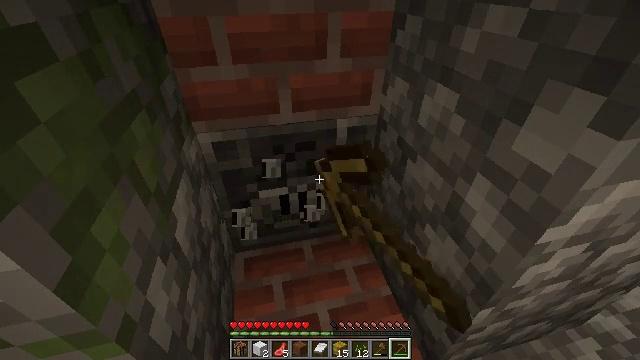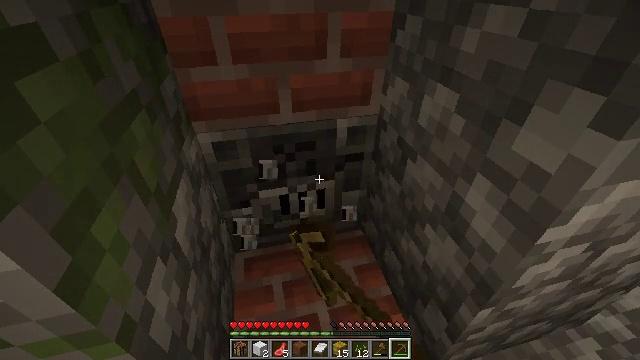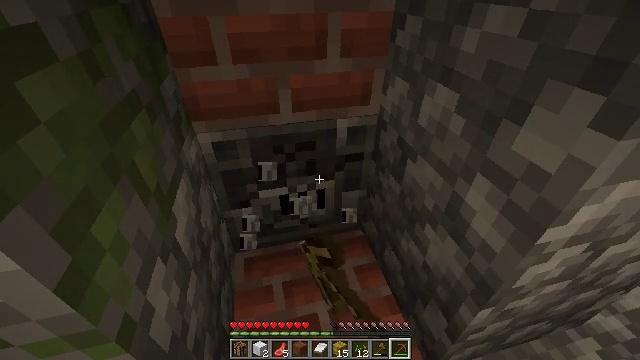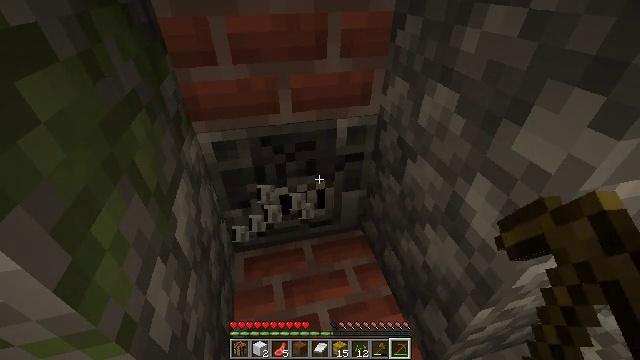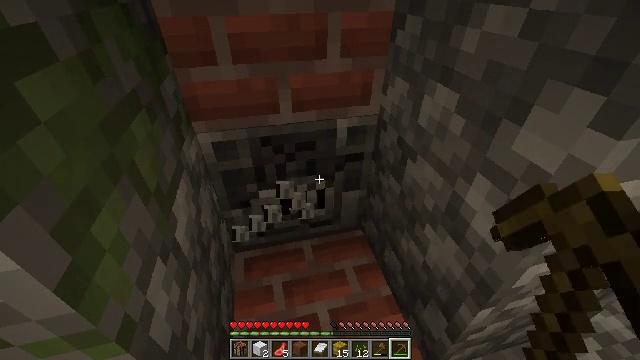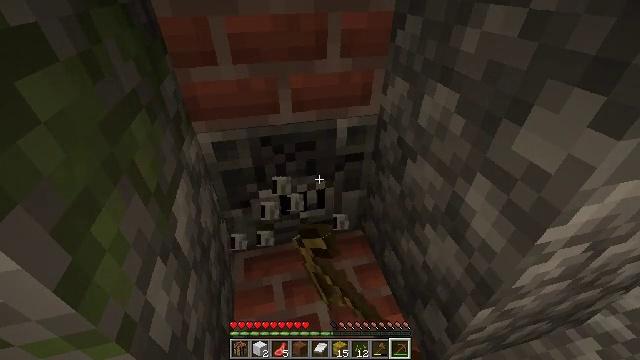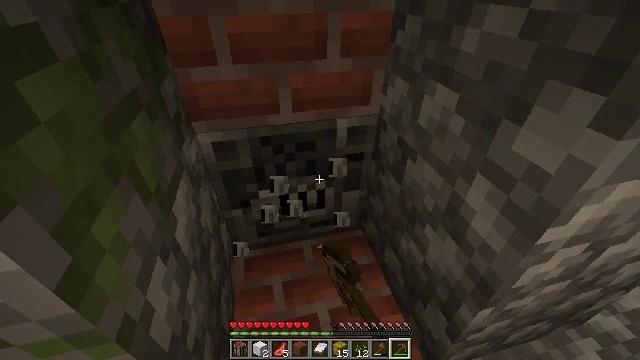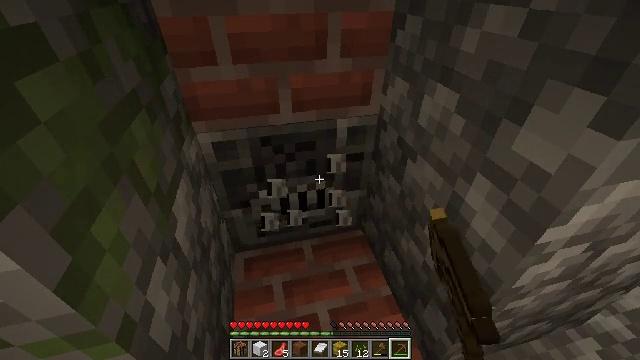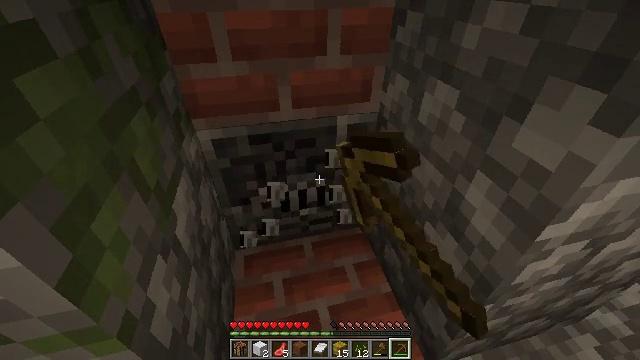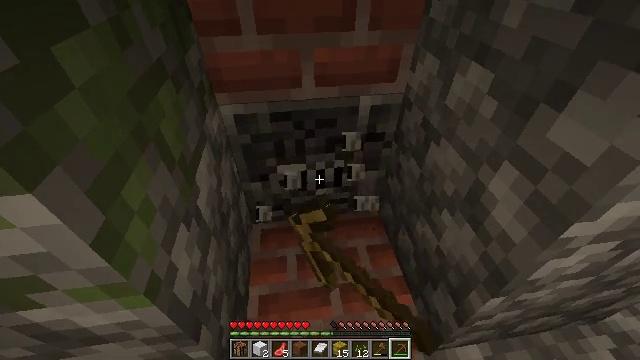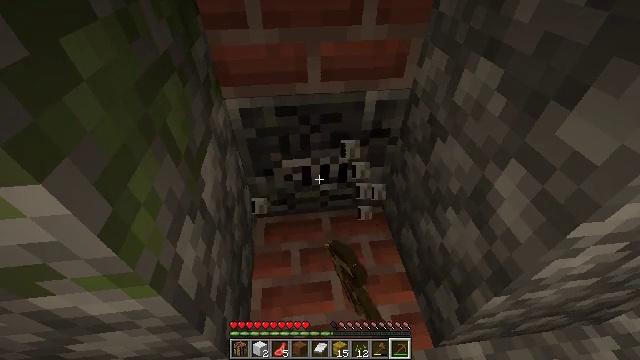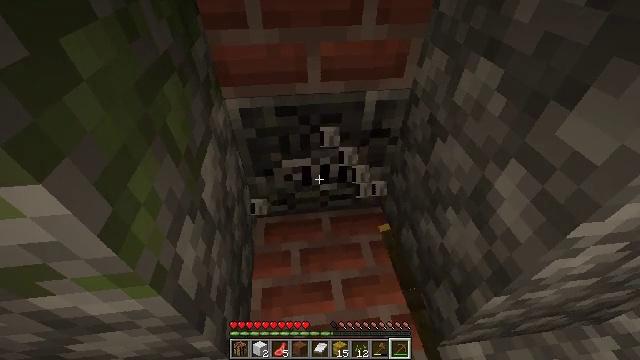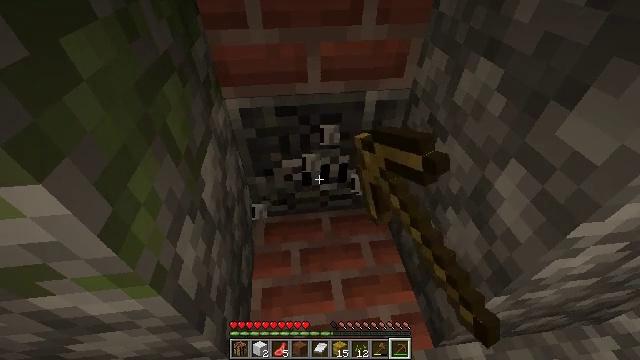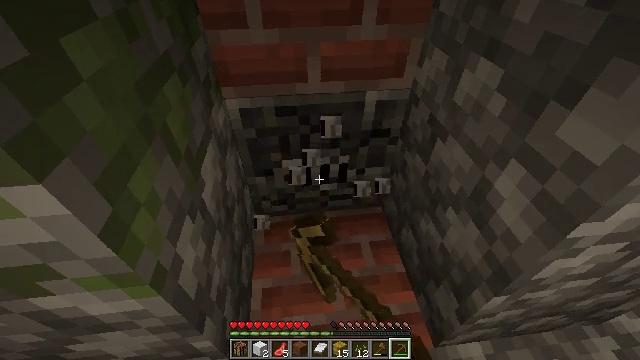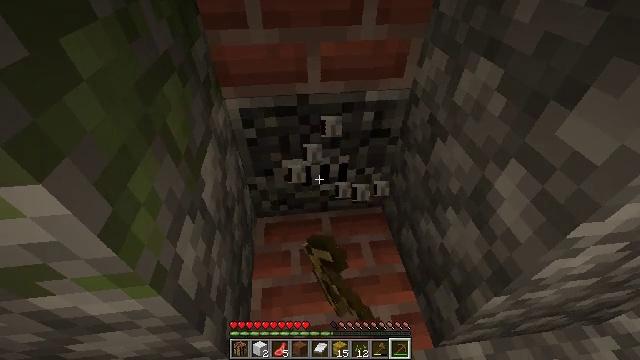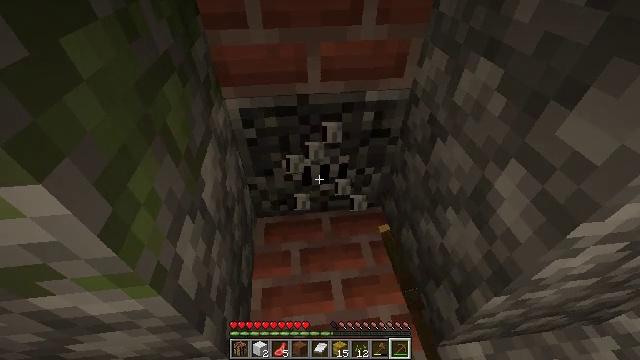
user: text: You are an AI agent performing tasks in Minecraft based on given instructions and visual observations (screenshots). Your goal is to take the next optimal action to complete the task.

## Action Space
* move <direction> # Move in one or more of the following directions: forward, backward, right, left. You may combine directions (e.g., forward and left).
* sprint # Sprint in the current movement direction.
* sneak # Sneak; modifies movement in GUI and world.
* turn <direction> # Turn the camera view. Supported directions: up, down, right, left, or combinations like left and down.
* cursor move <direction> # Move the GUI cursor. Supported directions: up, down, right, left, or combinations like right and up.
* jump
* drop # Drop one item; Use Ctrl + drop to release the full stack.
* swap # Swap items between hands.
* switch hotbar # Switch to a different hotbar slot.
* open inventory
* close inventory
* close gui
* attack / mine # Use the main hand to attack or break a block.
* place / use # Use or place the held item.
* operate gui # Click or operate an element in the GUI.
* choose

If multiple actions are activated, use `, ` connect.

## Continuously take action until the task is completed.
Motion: motion action
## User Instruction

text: Recycle the blast furnace by breaking it.
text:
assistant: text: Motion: attack / mine
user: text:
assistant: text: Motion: attack / mine
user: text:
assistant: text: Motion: attack / mine
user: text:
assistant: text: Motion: attack / mine
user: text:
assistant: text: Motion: attack / mine
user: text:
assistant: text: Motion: attack / mine
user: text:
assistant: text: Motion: attack / mine
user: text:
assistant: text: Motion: attack / mine
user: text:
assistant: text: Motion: turn left and down, attack / mine
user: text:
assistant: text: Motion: turn left and down, attack / mine
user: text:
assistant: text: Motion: attack / mine
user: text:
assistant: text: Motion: attack / mine
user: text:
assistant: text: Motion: attack / mine
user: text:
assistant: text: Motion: attack / mine
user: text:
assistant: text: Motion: attack / mine
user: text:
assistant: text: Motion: attack / mine
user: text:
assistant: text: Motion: attack / mine
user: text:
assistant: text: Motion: attack / mine
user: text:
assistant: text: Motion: attack / mine
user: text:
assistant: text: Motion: attack / mine
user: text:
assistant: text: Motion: attack / mine
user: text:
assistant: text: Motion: attack / mine
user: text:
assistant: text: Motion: attack / mine
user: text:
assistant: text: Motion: attack / mine